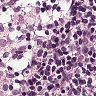
Metastatic tissue present: no